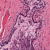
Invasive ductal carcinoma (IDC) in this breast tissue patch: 0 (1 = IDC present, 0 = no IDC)